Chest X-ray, PA view. Patient: 40 years old, sex M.
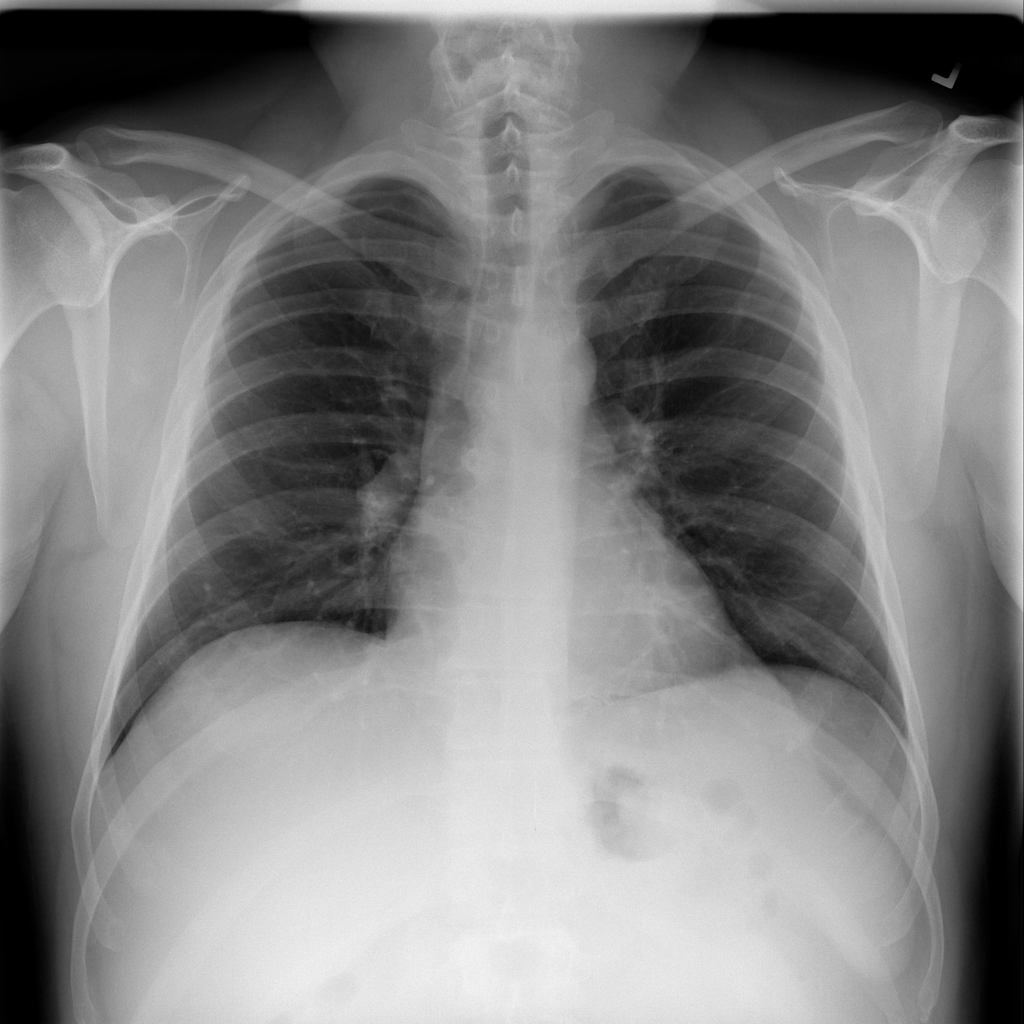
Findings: No Finding